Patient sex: M
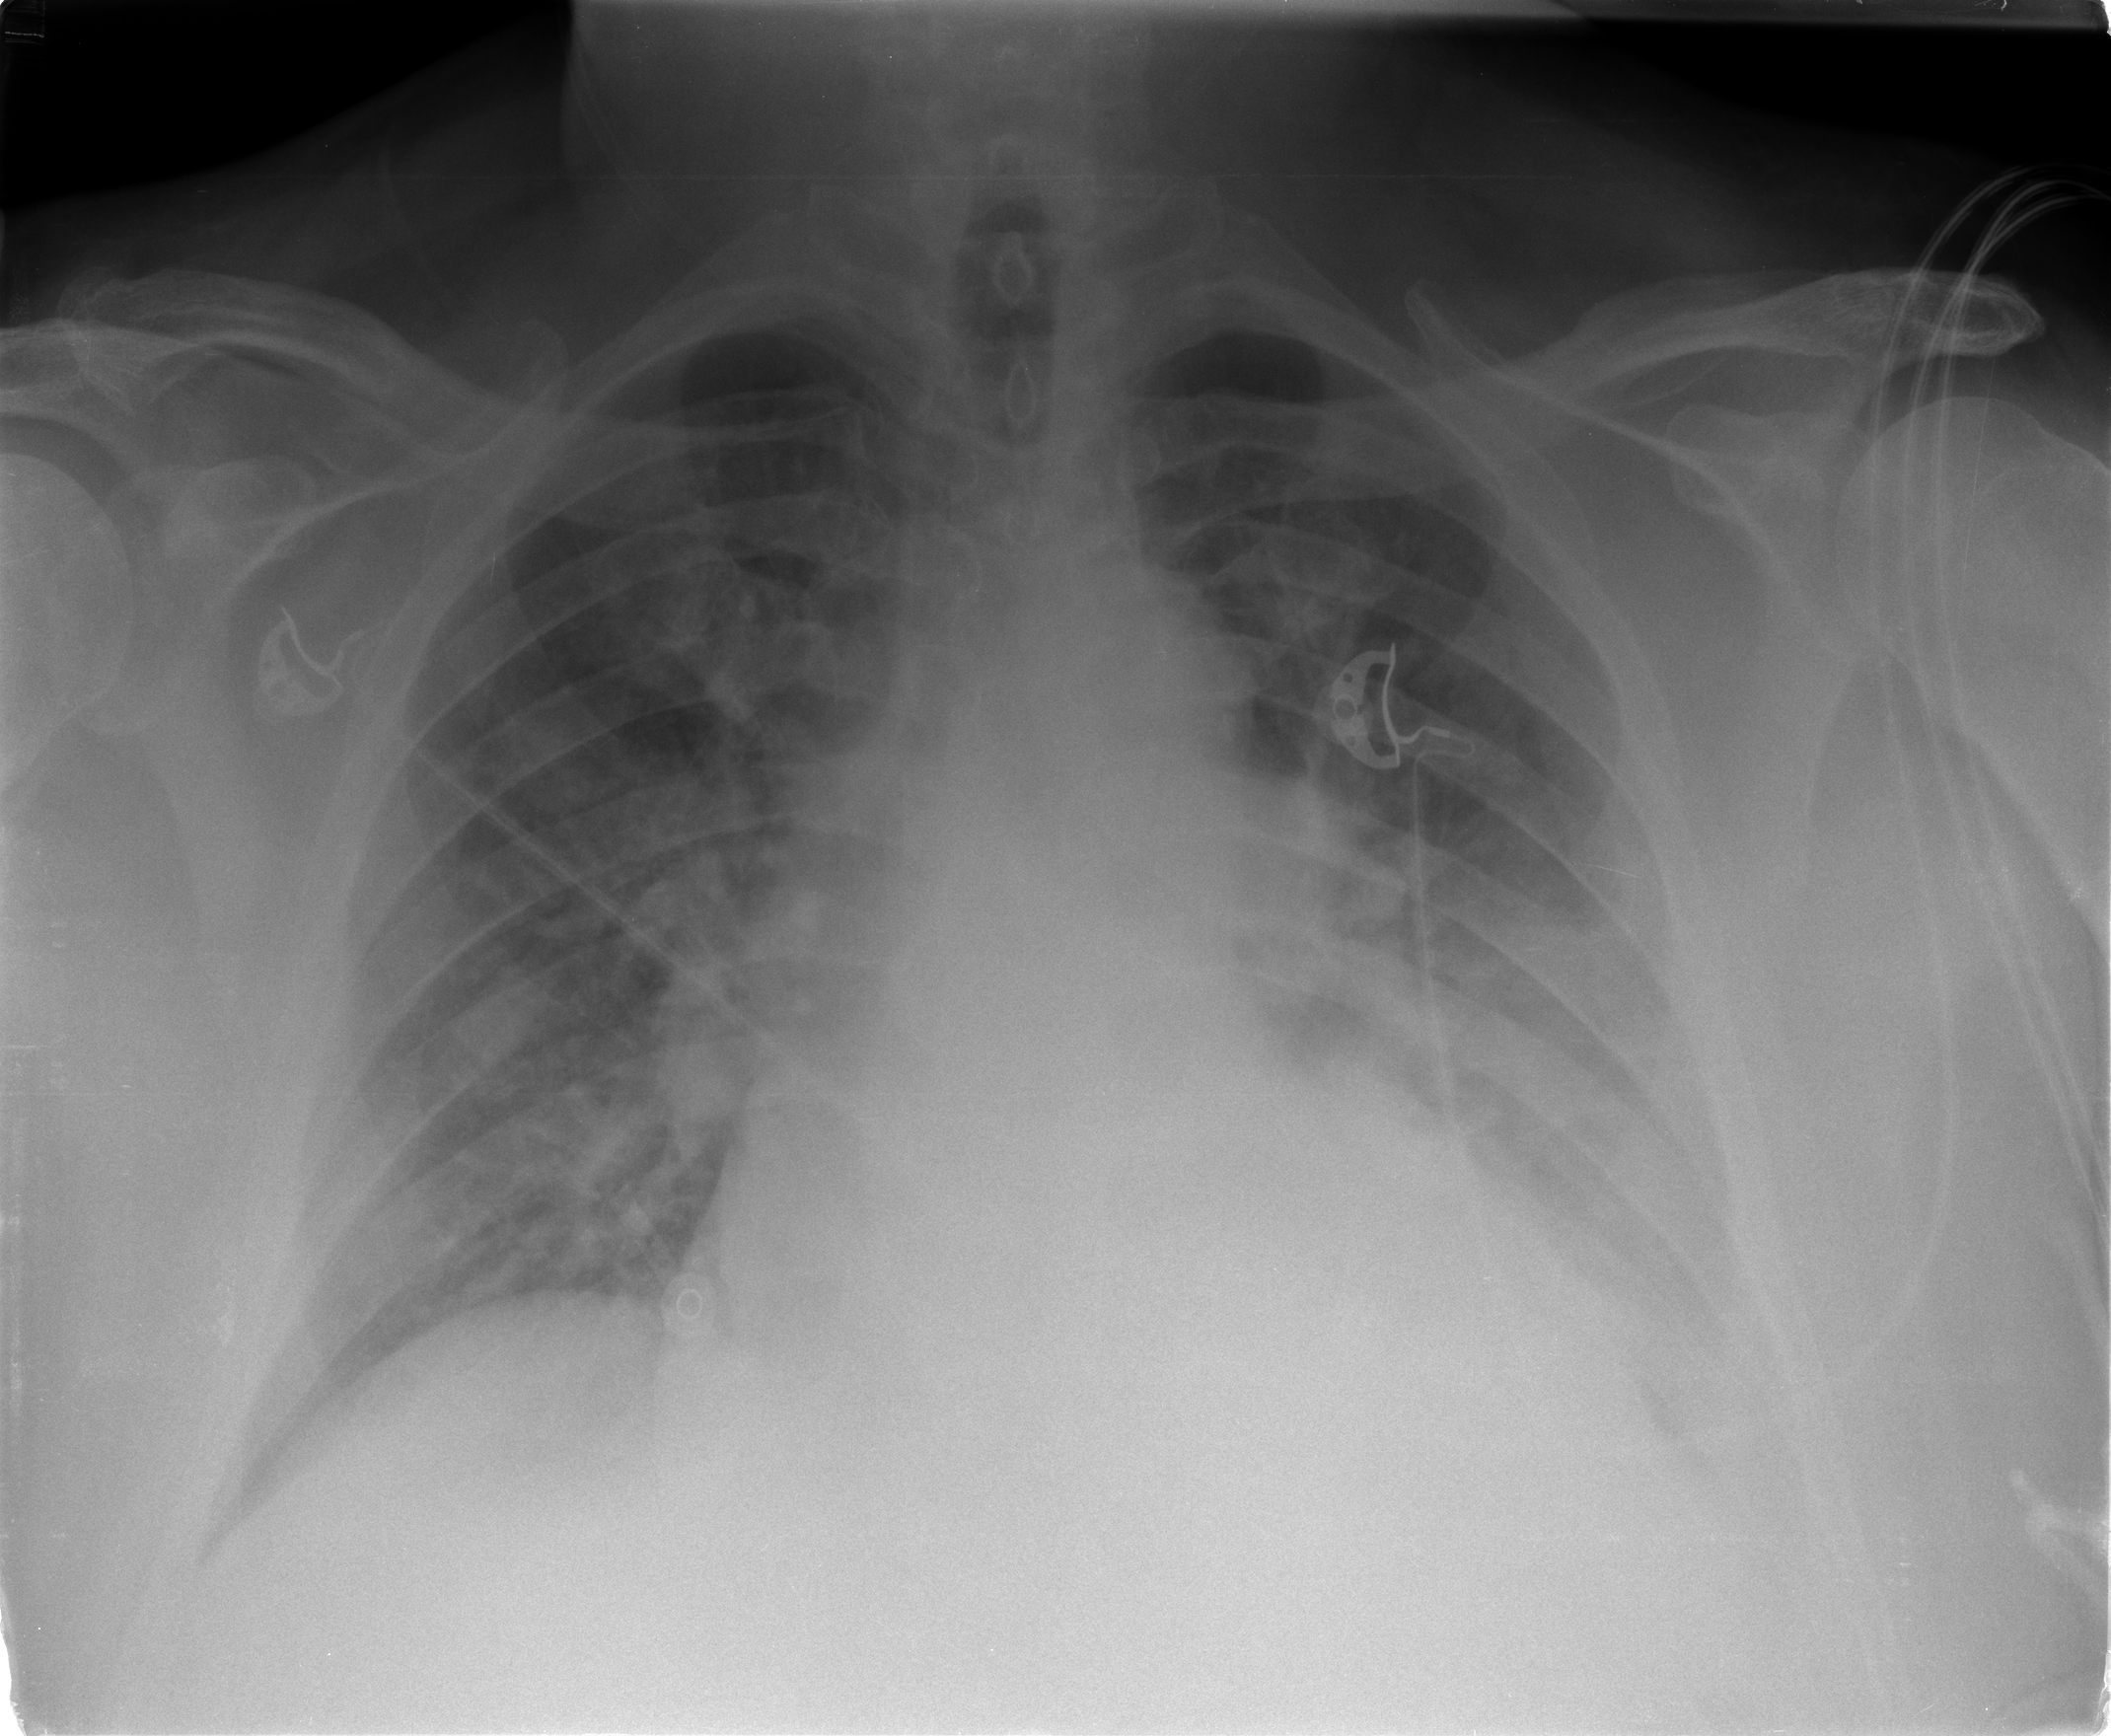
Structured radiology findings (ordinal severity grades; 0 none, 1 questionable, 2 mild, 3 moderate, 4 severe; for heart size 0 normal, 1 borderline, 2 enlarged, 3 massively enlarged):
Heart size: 2
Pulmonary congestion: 3
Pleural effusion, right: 2
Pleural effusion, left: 3
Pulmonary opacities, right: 0
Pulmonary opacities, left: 2
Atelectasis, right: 3
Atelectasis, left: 3